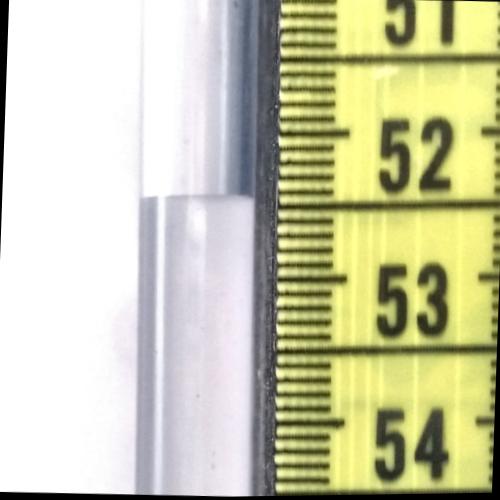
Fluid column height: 52.4 cm